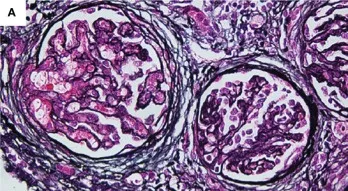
(A) Mild thickening of the capillary wall and glomerular basement membrane. Bowman capsule enlargement and reduplication (periodic Schiff-methenamine silver, original magnification: x400).
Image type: pathology (methenamine_silver)